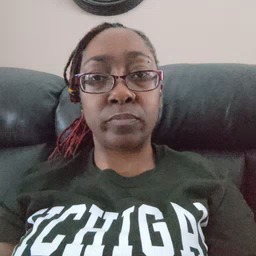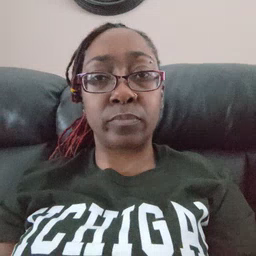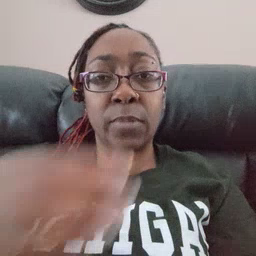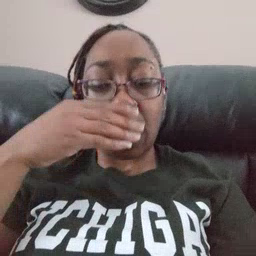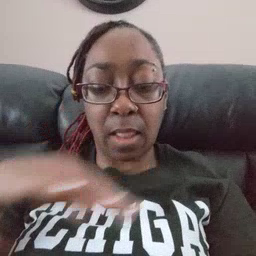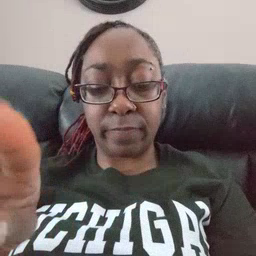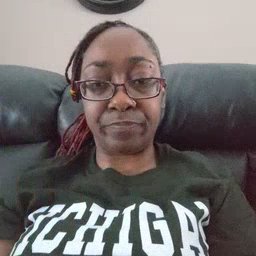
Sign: elephant